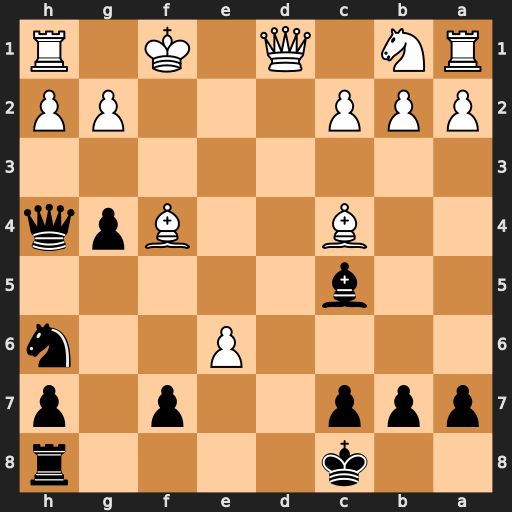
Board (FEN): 2k4r/ppp2p1p/4P2n/2b5/2B2Bpq/8/PPP3PP/RN1Q1K1R
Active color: b
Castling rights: -
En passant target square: -
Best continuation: Qf2#